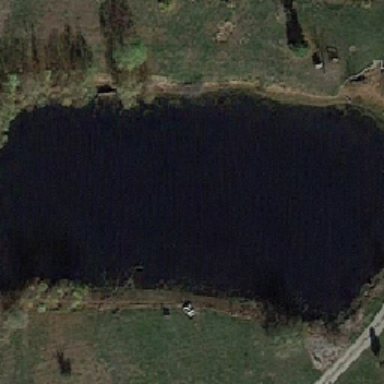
There is a vast lake in the land .